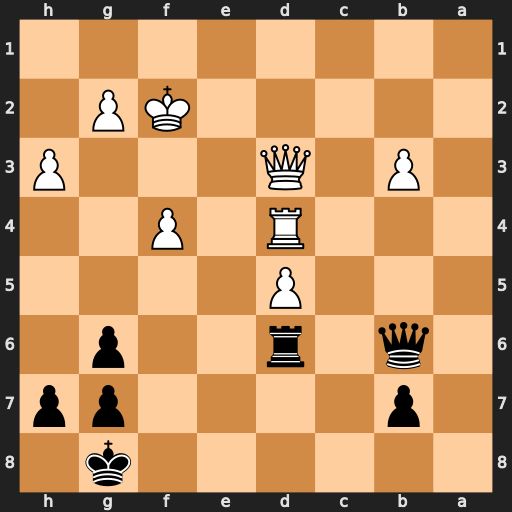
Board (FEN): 6k1/1p4pp/1q1r2p1/3P4/3R1P2/1P1Q3P/5KP1/8
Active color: b
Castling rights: -
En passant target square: -
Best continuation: Rxd5 Ke3 Rxd4 Qxd4 Qxb3+